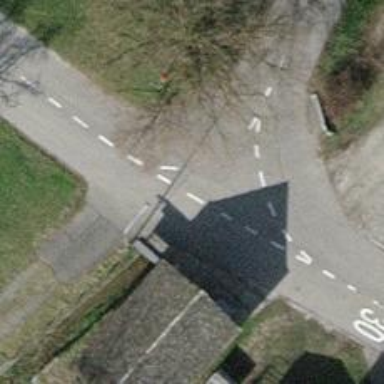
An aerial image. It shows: Public transport stop position.